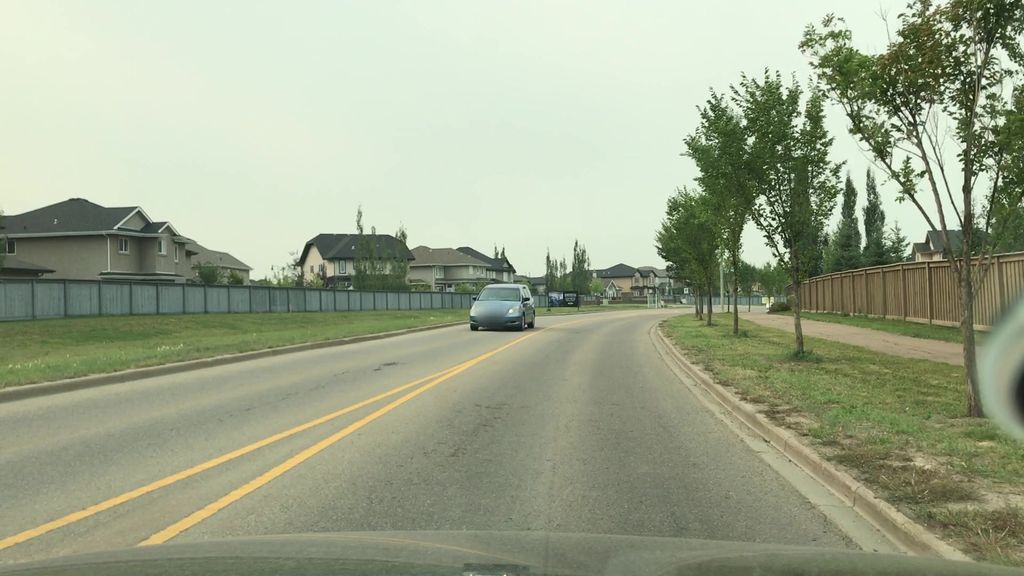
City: edmonton